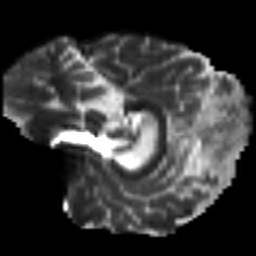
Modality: T2w
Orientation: sagittal
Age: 49
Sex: female
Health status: ill
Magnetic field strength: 3 T
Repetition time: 8.4 s
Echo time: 0.0926 s